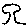
Label: tree